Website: apple
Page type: billing-address
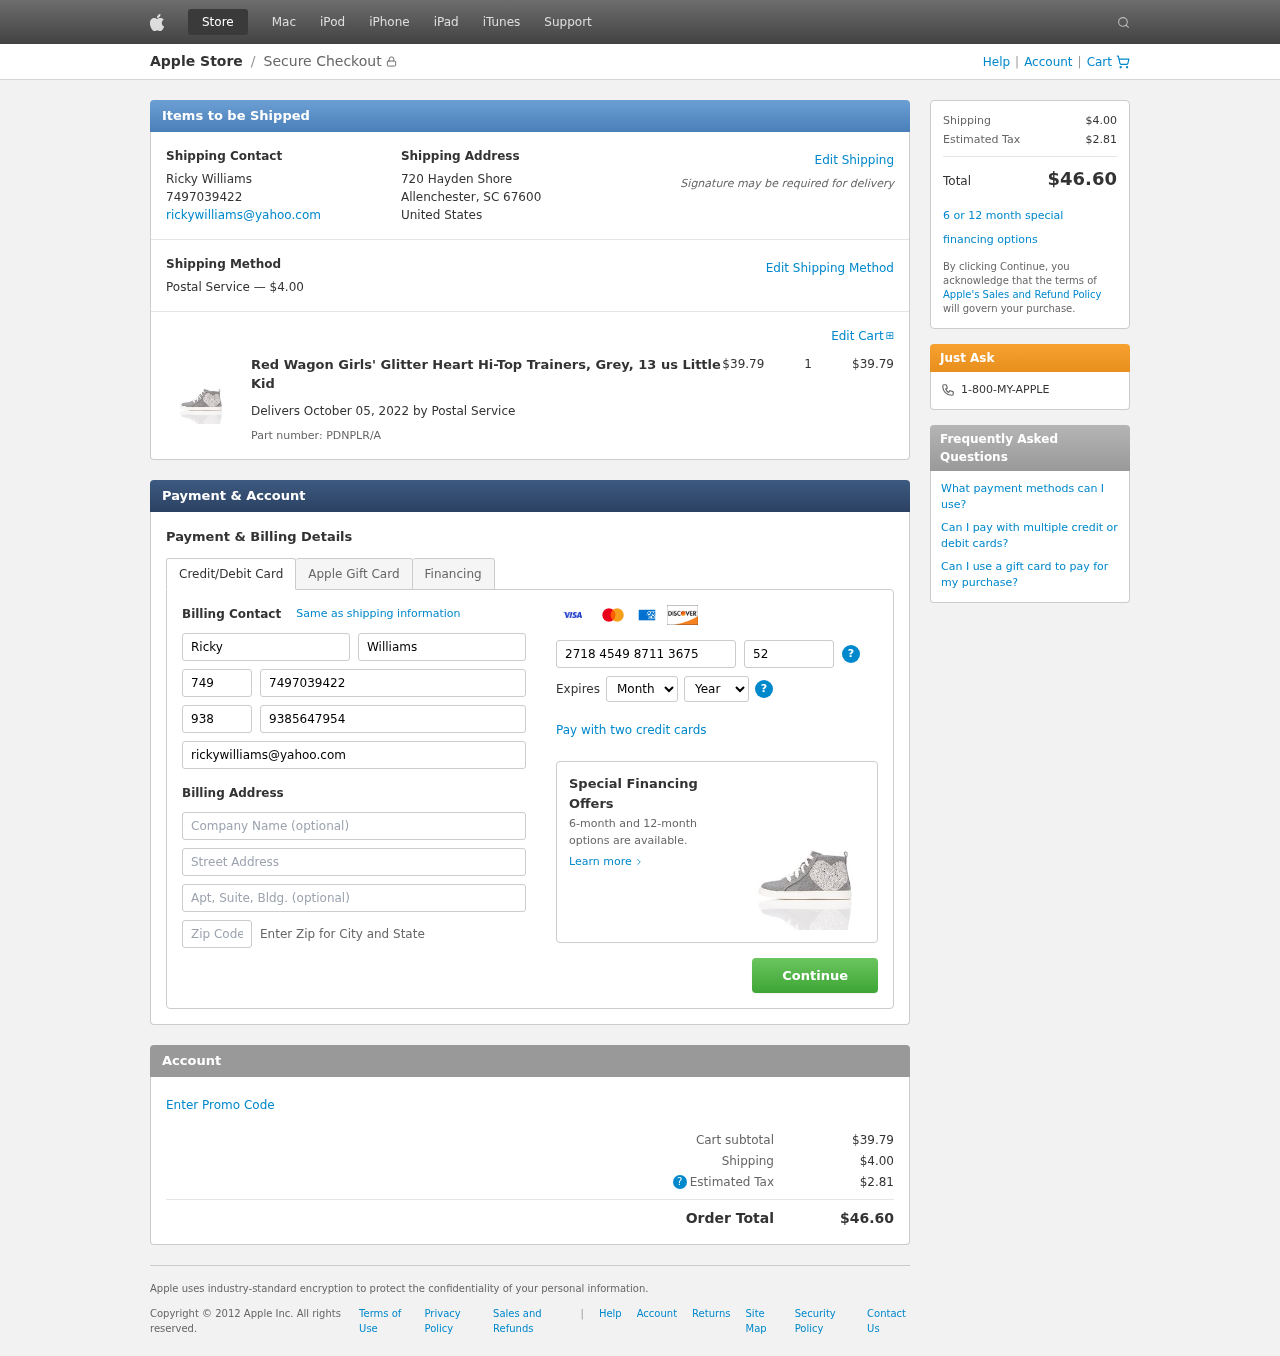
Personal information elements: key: PII_CARD_CVV
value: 525
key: PII_CARD_EXPIRY_MONTH
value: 08
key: PII_CARD_EXPIRY_YEAR
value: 27
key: PII_CARD_NUMBER
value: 2718 4549 8711 3675
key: PII_CITY_STATE_ZIP
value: Allenchester, SC 67600
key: PII_COUNTRY
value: United States
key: PII_EMAIL
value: rickywilliams@yahoo.com
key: PII_FIRSTNAME
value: Ricky
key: PII_FULLNAME
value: Ricky Williams
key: PII_LASTNAME
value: Williams
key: PII_PHONE
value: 7497039422
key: PII_PHONE_ALT
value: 9385647954
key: PII_PHONE_ALT_AREA
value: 938
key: PII_PHONE_AREA
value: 749
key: PII_STREET
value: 720 Hayden Shore
Product elements: key: PRODUCT1_NAME
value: Red Wagon Girls' Glitter Heart Hi-Top Trainers, Grey, 13 us Little Kid
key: PRODUCT1_PRICE
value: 39.79
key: PRODUCT1_QUANTITY
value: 1
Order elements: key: ORDER_SHIPPING_COST
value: $4.00
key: ORDER_SUBTOTAL
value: $39.79
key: ORDER_DELIVERY_DATE
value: October 05, 2022
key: ORDER_PART_NUMBER
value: PDNPLR/A
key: ORDER_TAX
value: $2.81
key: ORDER_TOTAL
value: $46.60